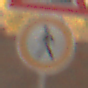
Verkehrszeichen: VerbotFussgaenger
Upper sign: Arbeitsstelle
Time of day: SunriseSunset
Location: Roofed (Suburban)
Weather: Clear
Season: NotSpecified
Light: Natural